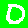
Digit: 0